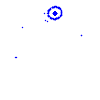
Particle: pion